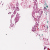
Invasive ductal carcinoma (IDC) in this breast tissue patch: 0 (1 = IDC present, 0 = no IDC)